Question:
Layout:
'''
<RelativeLayout xmlns:android="http://schemas.android.com/apk/res/android"
android:layout_width="match_parent"
android:layout_height="wrap_content"
android:gravity="center">
<Button
android:id="@+id/removeButton"
android:layout_width="wrap_content"
android:layout_height="wrap_content"
android:layout_alignParentRight="true"
android:paddingBottom="10dp"
android:paddingTop="10dp"
android:drawableRight="@drawable/ic_action_next_item"
android:onClick="onClick"
android:gravity="center_horizontal"
android:focusable="false"
android:clickable="false">
</Button>
<TextView
android:id="@+id/list_item"
android:layout_width="match_parent"
android:layout_height="wrap_content"
android:layout_toLeftOf="@id/removeButton"
android:layout_alignBottom="@id/removeButton"
android:layout_alignTop="@id/removeButton"
android:gravity="center_vertical|left"
android:paddingLeft="8dp"
android:text="test"
android:background="#e9e9e9"
android:textColor="@color/very_light_grey"
android:textSize="19sp"
android:textStyle="bold" />
</RelativeLayout>
'''
As you can see the text view has
'''
android:gravity="center|left"
'''
set but the text is not centered vertically (on device but in gui editor it is centered). Instead it sticks to the top left corner of the text view. Any ideas how to center the text vertically?
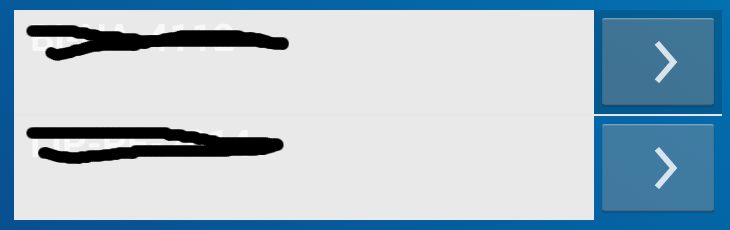
Answer: Try below , this is working fine at my side
'''
<RelativeLayout xmlns:android="http://schemas.android.com/apk/res/android"
android:layout_width="match_parent"
android:layout_height="wrap_content"
android:gravity="center" >
<Button
android:id="@+id/removeButton"
android:layout_width="wrap_content"
android:layout_height="wrap_content"
android:layout_alignParentRight="true"
android:drawableRight="@drawable/ic_launcher"
android:gravity="center_horizontal" >
</Button>
<TextView
android:id="@+id/list_item"
android:layout_width="match_parent"
android:layout_height="wrap_content"
android:layout_toLeftOf="@id/removeButton"
android:background="#e9e9e9"
android:layout_alignBottom="@id/removeButton"
android:layout_alignTop="@id/removeButton"
android:gravity="center_vertical"
android:textColor="#000000"
android:text="testing" />
</RelativeLayout>
'''

---
While this answer points out the correct way I had to add a wrapping linear layout to the text view:
'''
<LinearLayout
android:layout_width="fill_parent"
android:layout_height="wrap_content"
android:layout_alignBottom="@id/removeButton"
android:layout_alignTop="@id/removeButton"
android:layout_toLeftOf="@id/removeButton"
android:gravity="center"
android:orientation="vertical" >
'''
this way I could make it work.